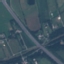
Land use / land cover class: Highway